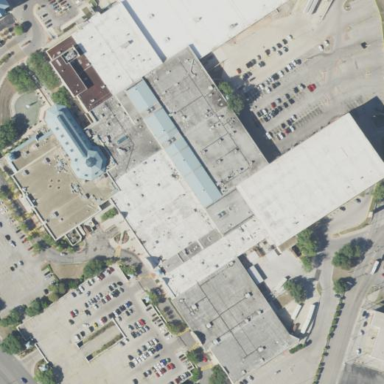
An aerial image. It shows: Mall building.